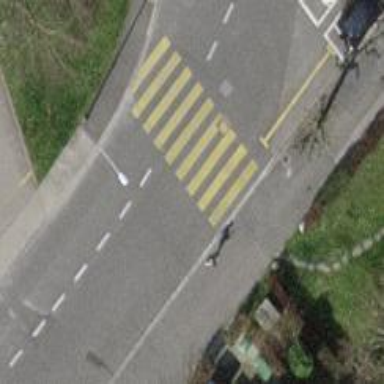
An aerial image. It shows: Asphalt cycleway.